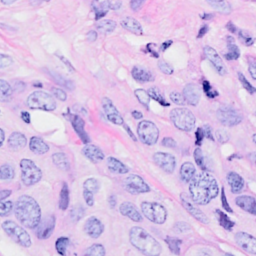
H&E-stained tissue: Breast